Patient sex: M
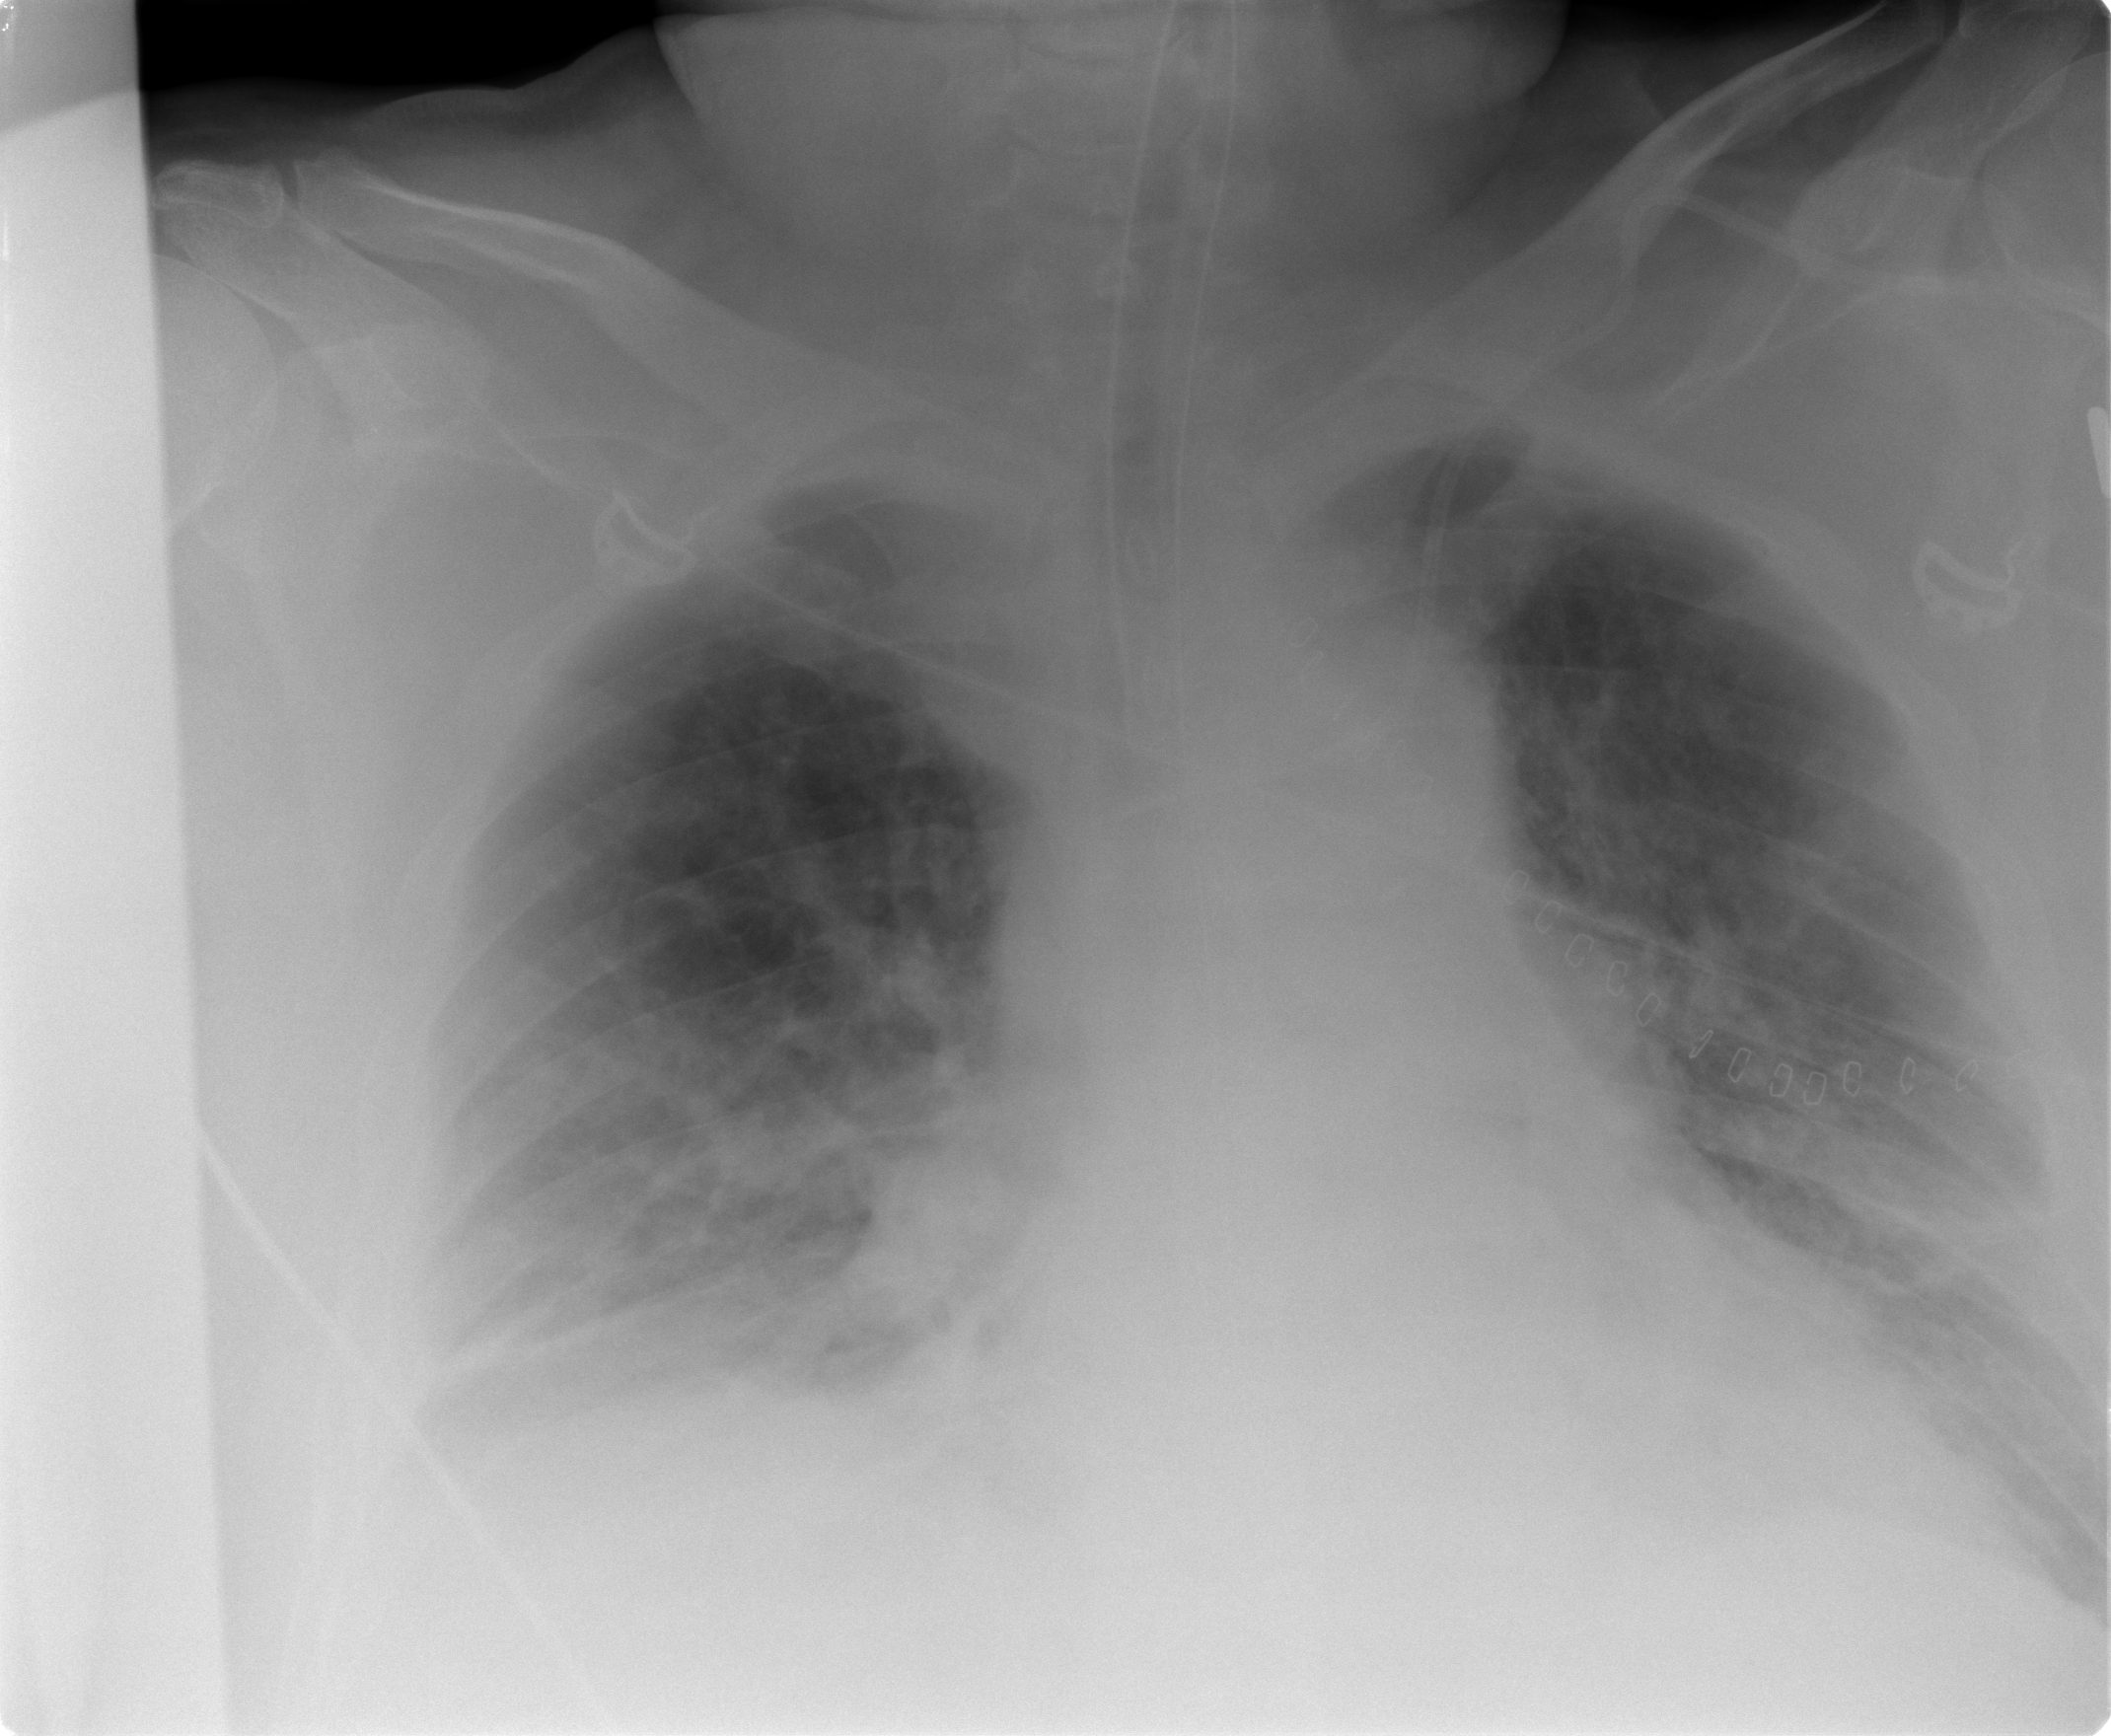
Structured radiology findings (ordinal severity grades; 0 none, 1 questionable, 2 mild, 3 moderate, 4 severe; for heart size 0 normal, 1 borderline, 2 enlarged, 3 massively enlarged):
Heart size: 1
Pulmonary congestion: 2
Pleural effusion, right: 2
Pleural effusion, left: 0
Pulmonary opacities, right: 3
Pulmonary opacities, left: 3
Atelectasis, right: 2
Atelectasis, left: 2